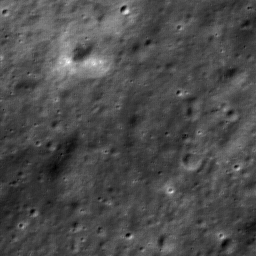
Host type: background_regolith
Lunar coordinates: latitude nan, longitude nan